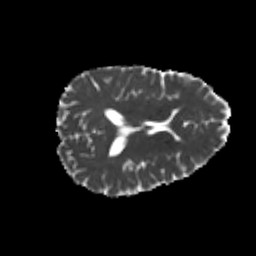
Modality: MD
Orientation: axial
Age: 22
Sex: female
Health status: healthy
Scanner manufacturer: philips
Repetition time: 7.388 s
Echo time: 0.08599 s